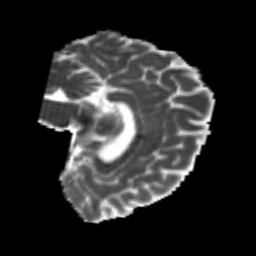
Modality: MD
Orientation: sagittal
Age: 26
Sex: female
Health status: healthy
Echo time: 0.074 s